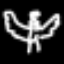
Label: angel